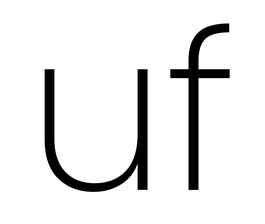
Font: Poppins-ExtraLight